Question: I'm very new to SSAS and MDX and trying to get the concept of it. I need help please.
I have a booking fact table and I want to get the number of passengers by market for specific booking year and departure year and for each departure year I want a total columns. But can't figure out how to aggregate these columns to one.
Here is my code right now:
'''
SELECT {
(CROSSJOIN([Dep Date].[Calendar Year].&[2012],[Book Date].[Calendar Year].&[2011] )),
(CROSSJOIN([Dep Date].[Calendar Year].&[2012],[Book Date].[Calendar Year].&[2012] )),
(CROSSJOIN([Dep Date].[Calendar Year].&[2013],[Book Date].[Calendar Year].&[2012] )),
(CROSSJOIN([Dep Date].[Calendar Year].&[2013],[Book Date].[Calendar Year].&[2013] ))
}
ON 0,
NON EMPTY [Fact Lead Pax Report].[Mc Major].MEMBERS
ON 1
FROM [Lead Pax Report]
WHERE { [Fact Lead Pax Report].[Res Status].&[A] }
'''
And here s my result table, I want to add the total columns where the yellow marker is:

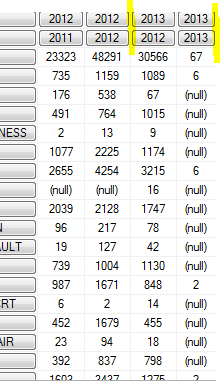
Answer: What about adding another column to count all departures for specific year?
For example:
'''
WITH SET [ESC TOURS BY MARKET] AS
Filter(
[Fact Lead Pax Report].[Mc Major].[Mc Major],
([Fact Lead Pax Report].[Mc Major].currentMember.name <> 'AIR') AND ([Fact Lead Pax Report].[Mc Major].currentMember.name <> 'DEFAULT')
)
SELECT {
(CROSSJOIN([Dep Date].[Calendar Year].&[2012],[Book Date].[Calendar Year].&[2011] )),
(CROSSJOIN([Dep Date].[Calendar Year].&[2012],[Book Date].[Calendar Year].&[2012] )),
(CROSSJOIN([Dep Date].[Calendar Year].&[2012],[Book Date].[Calendar Year] )),
(CROSSJOIN([Dep Date].[Calendar Year].&[2013],[Book Date].[Calendar Year].&[2012] )),
(CROSSJOIN([Dep Date].[Calendar Year].&[2013],[Book Date].[Calendar Year].&[2013] )),
(CROSSJOIN([Dep Date].[Calendar Year].&[2013],[Book Date].[Calendar Year] ))
}
ON 0,
[ESC TOURS BY MARKET]
ON 1
FROM [Lead Pax Report]
WHERE { [Fact Lead Pax Report].[Res Status].&[A] }
'''